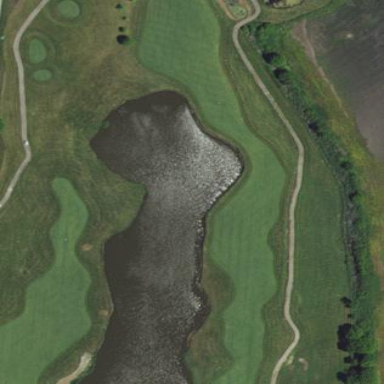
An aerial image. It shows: Picturesque scene of golf course with lateral water hazard.